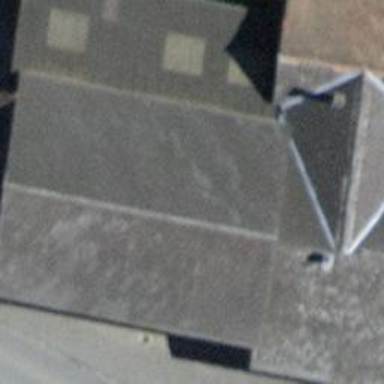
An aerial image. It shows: Farm building.